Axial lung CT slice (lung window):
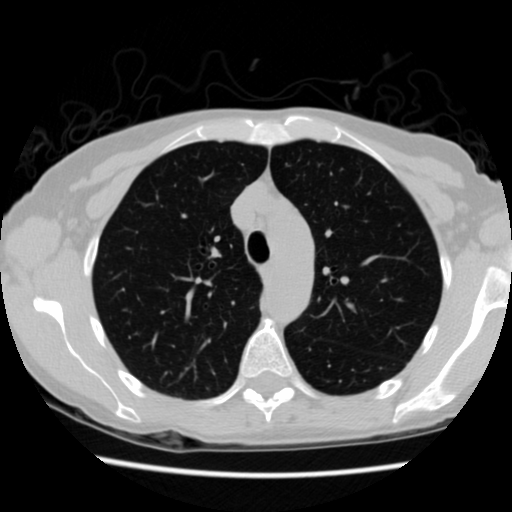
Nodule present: no